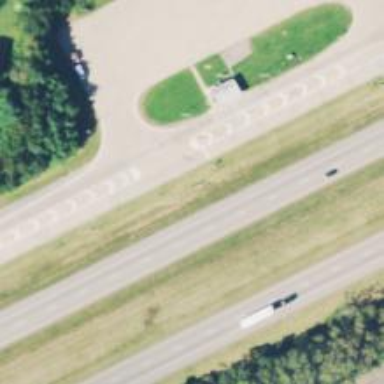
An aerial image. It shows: Service road leading to weighbridge weigh station.